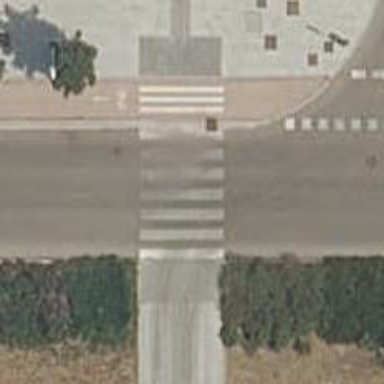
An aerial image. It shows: Uncontrolled road crossing.